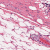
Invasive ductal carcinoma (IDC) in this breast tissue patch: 0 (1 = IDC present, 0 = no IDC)